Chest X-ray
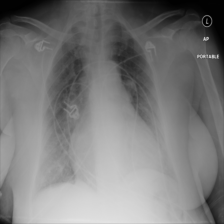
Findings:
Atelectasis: negative
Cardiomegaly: positive
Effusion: negative
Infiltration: negative
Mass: negative
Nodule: negative
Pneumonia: negative
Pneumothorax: negative
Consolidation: negative
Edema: positive
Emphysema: negative
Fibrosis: negative
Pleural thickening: negative
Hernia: negative